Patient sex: M
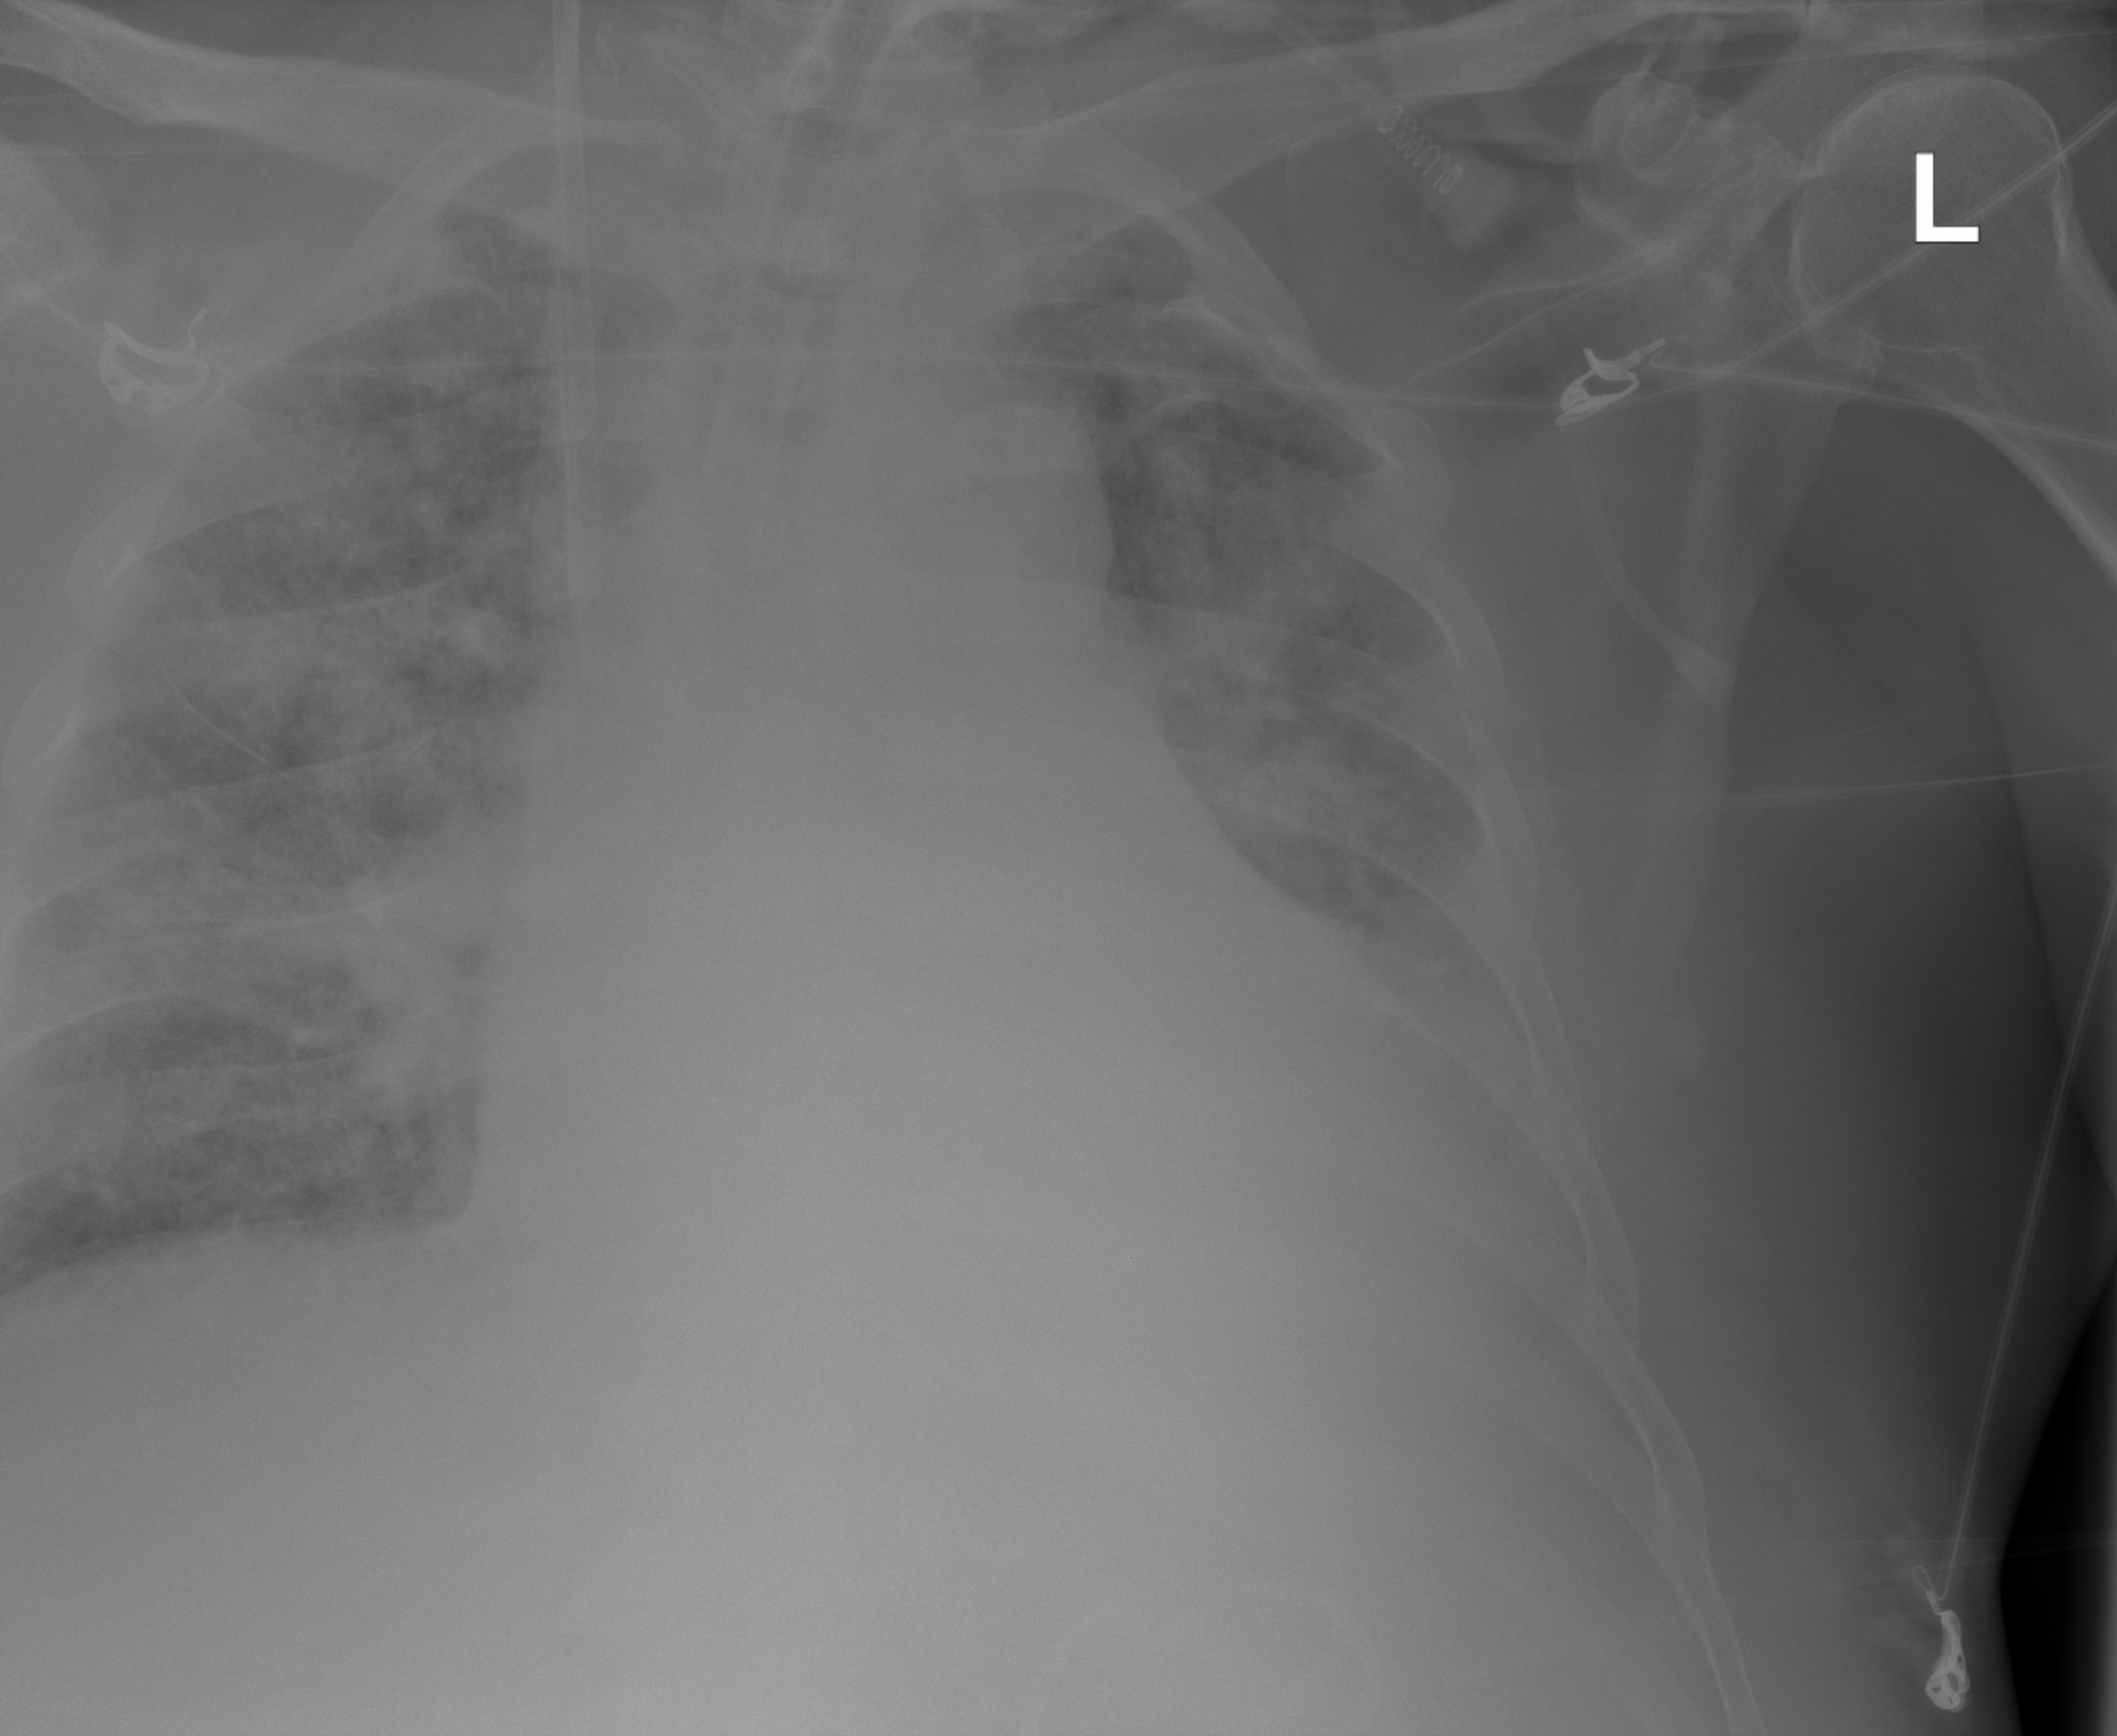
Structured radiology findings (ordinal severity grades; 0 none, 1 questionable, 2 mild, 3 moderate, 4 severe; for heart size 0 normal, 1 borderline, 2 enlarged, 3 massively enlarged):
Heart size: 2
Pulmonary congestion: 0
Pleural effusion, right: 0
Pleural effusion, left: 3
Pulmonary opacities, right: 4
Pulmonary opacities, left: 4
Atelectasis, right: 2
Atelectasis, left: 2